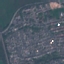
Land use / land cover class: Residential